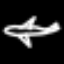
Label: airplane